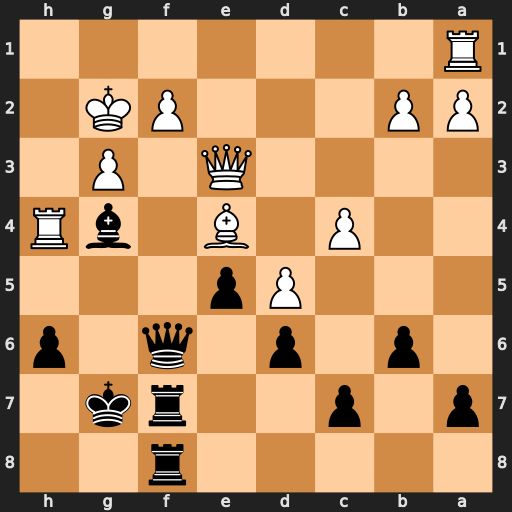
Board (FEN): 5r2/p1p2rk1/1p1p1q1p/3Pp3/2P1B1bR/4Q1P1/PP3PK1/R7
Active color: b
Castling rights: -
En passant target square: -
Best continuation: Qxf2+ Qxf2 Rxf2+